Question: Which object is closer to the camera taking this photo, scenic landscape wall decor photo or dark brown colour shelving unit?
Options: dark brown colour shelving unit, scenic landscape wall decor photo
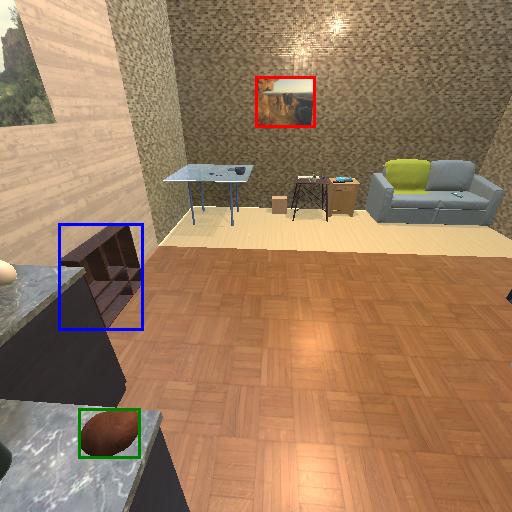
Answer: dark brown colour shelving unit